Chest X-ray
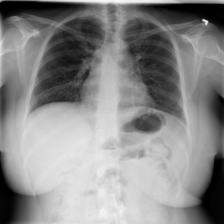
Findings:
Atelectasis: negative
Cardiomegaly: negative
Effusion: negative
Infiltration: negative
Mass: negative
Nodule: negative
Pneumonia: negative
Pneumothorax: negative
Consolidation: negative
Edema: negative
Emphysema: negative
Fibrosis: negative
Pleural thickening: positive
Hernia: negative